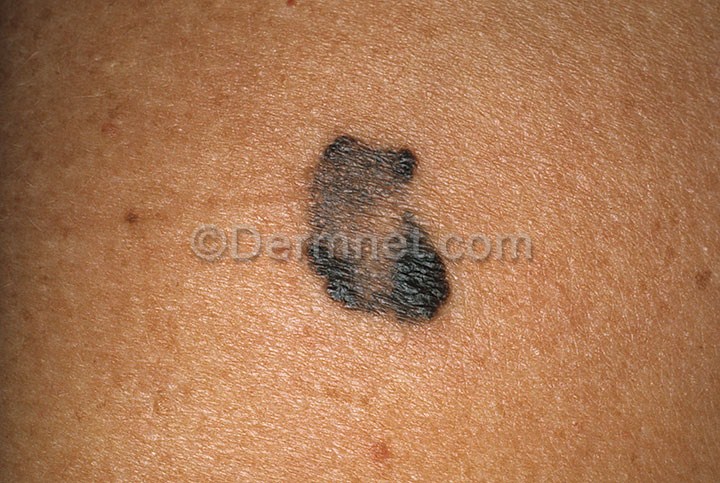
Disease: Melanoma Skin Cancer Nevi and Moles